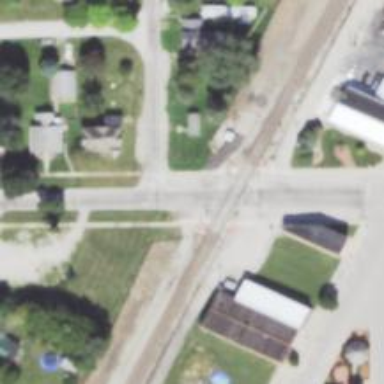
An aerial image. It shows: Railway level crossing.